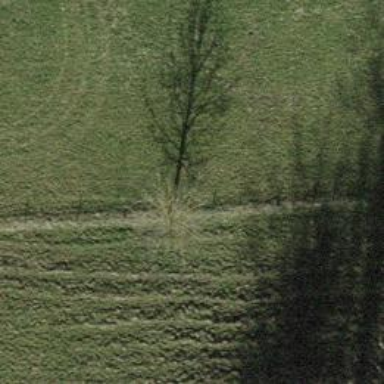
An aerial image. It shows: Beautiful tree in nature.